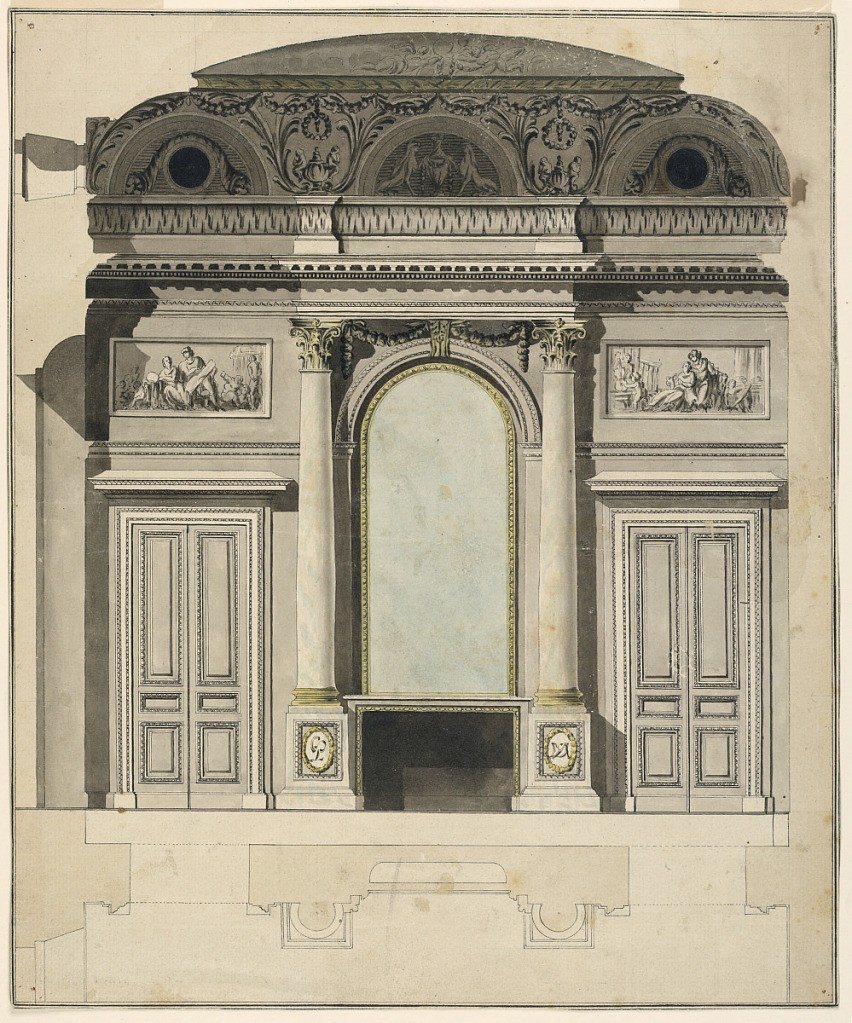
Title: Design for a salon wall
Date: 1770-1790
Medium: Pen and Chinese ink, brush and watercolor, graphite on paper
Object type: Drawing
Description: The elevation section and the plan are show. A chimney piece with an arched mirror as an overmanel, flanked by two embedded comlumns, the pedestals are monogramed with CP and MD, respectively. Folding doors are placed laterally. The overdoors represent: painting, architecture, poetry, and music.